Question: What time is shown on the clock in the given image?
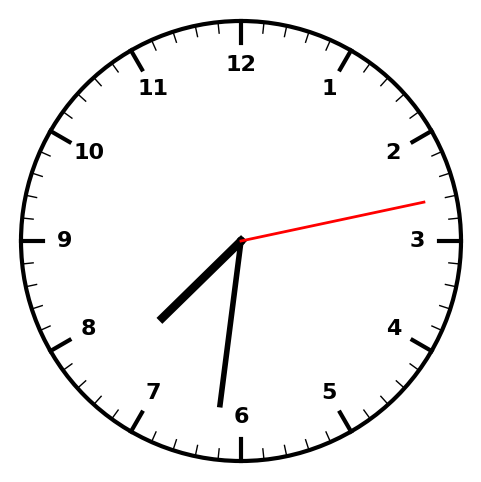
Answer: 07:31:13